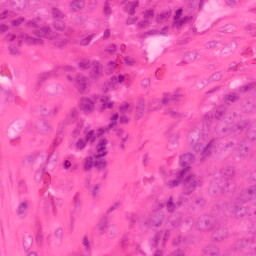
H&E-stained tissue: Colon